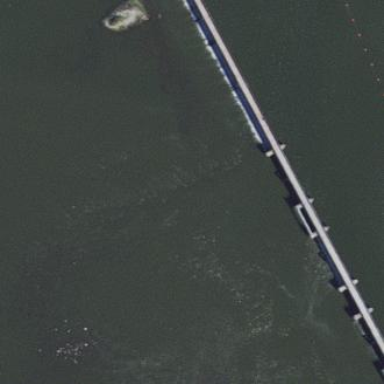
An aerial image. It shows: Man-made bridge over weir on waterway.